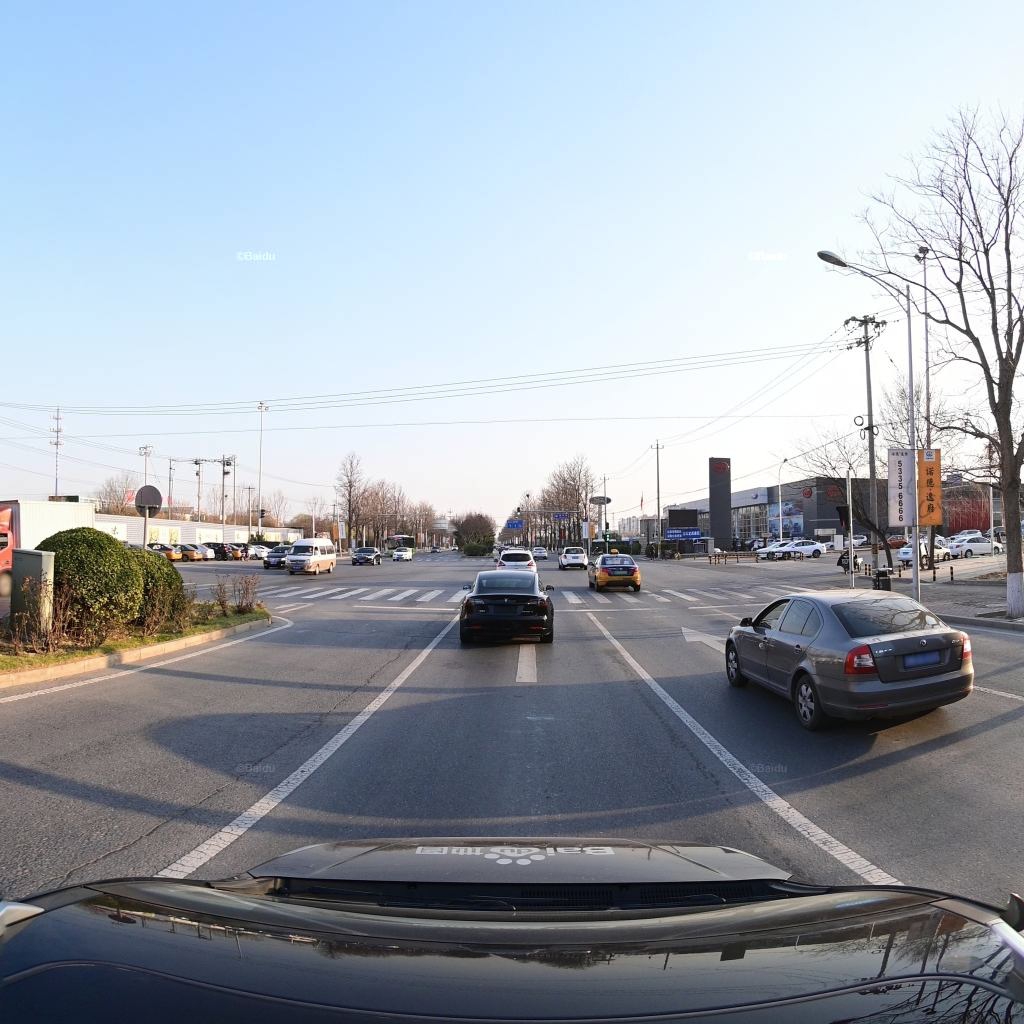
Region: Fengtai
Road damage annotations: longitudinal crack, transverse crack